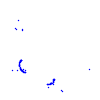
Particle: proton